Field crop: maize
Growth stage: 2
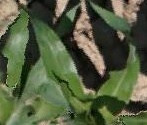
Species: maize